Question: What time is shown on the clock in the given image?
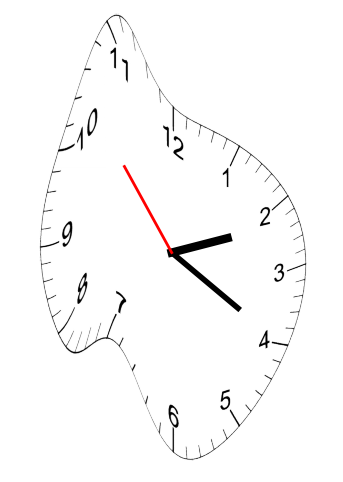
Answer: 02:19:53